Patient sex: M
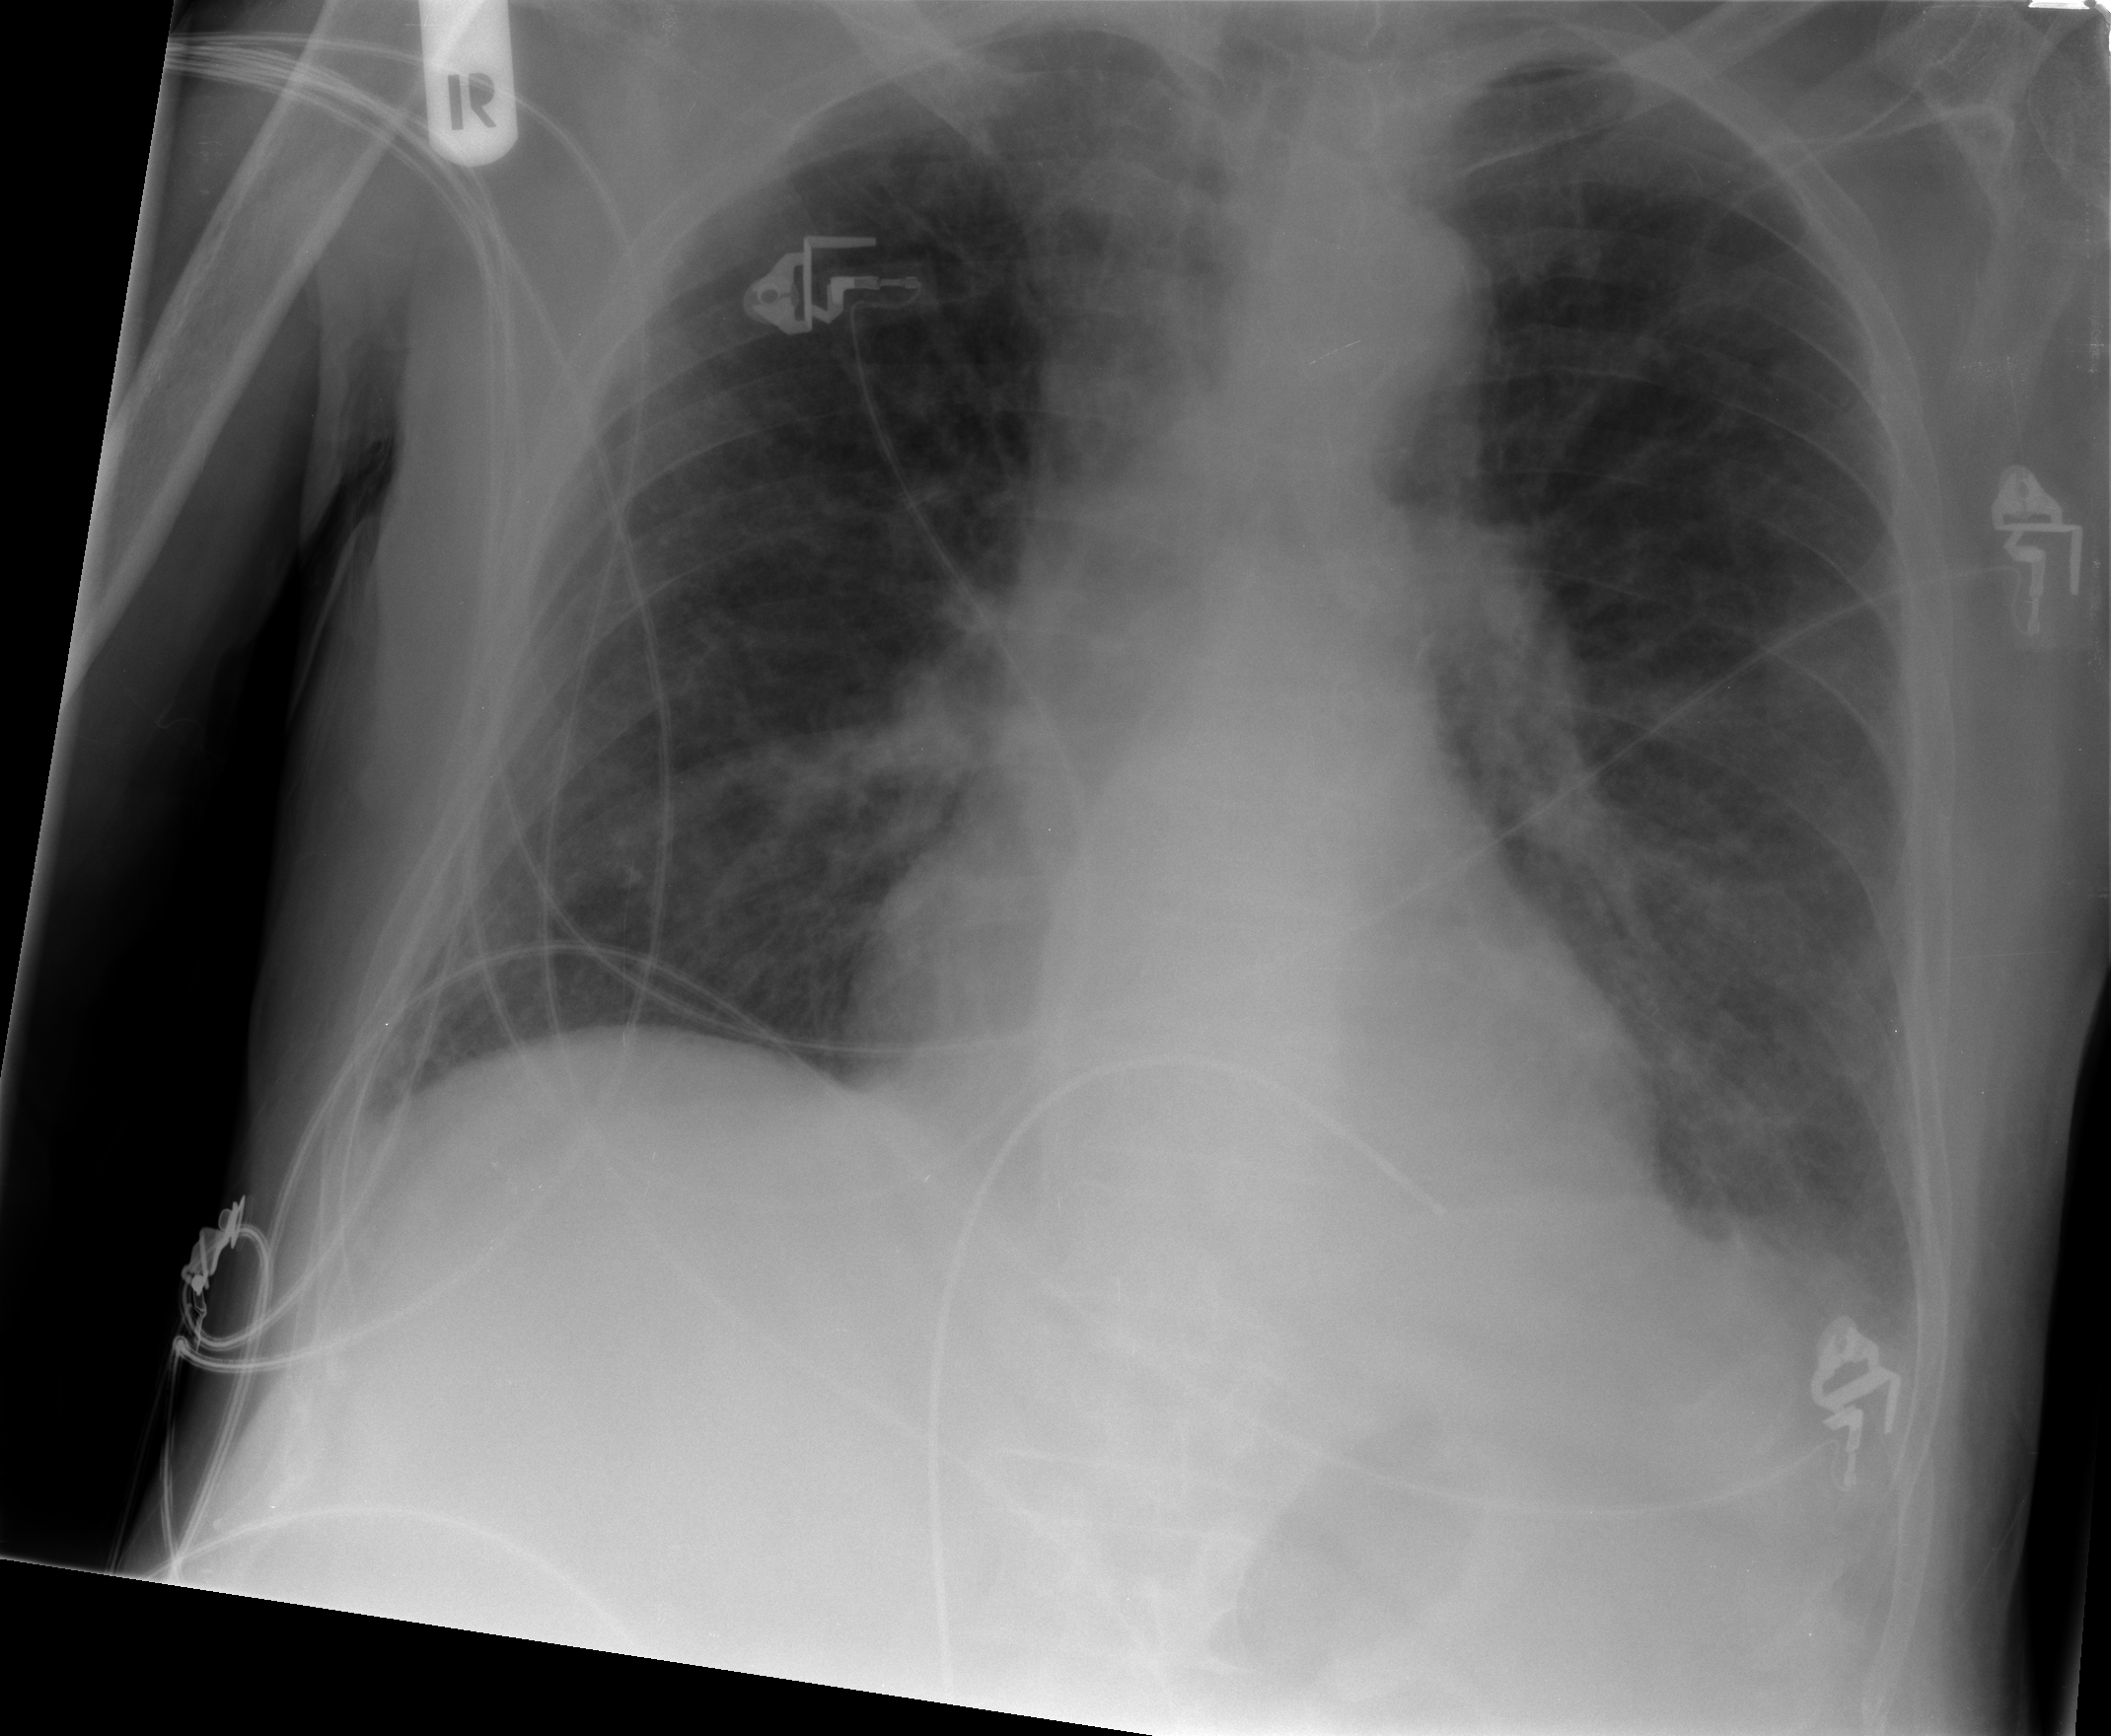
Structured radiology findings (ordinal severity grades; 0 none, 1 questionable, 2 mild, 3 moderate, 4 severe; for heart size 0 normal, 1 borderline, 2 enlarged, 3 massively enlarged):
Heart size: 0
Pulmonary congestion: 2
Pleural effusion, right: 0
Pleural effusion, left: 1
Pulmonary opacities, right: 0
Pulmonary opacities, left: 0
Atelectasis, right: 0
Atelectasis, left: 2